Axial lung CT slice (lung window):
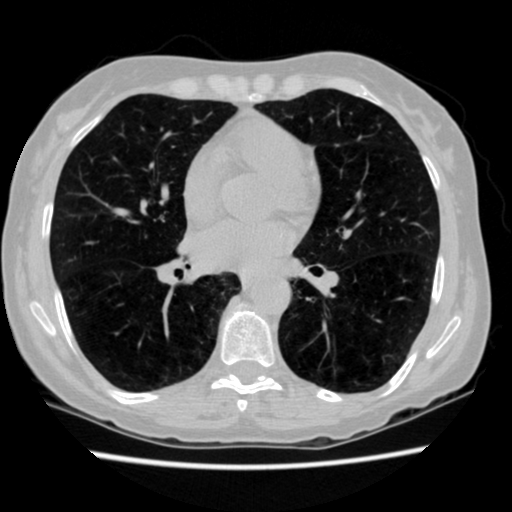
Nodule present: no